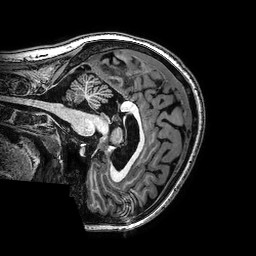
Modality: T1w
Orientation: sagittal
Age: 22
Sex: female
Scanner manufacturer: philips
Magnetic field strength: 3 T
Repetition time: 0.008105 s
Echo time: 0.0037 s